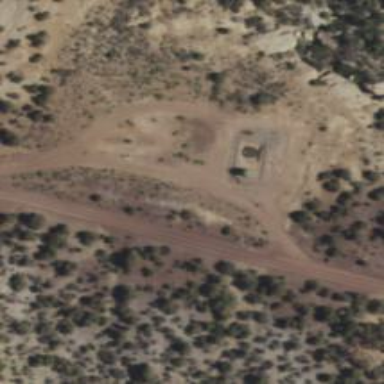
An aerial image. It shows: Storage tank with man-made structure.